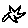
Label: star